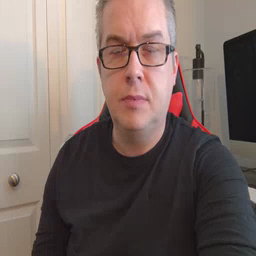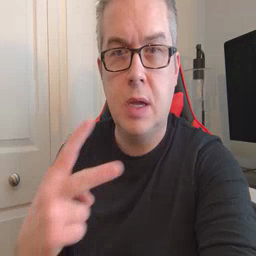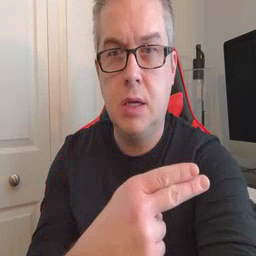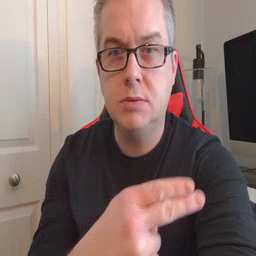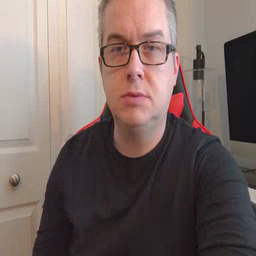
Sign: cut